Question: This is an 8-digit puzzle. Find the minimum number of steps to restore it.
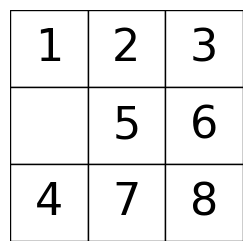
Answer: 3